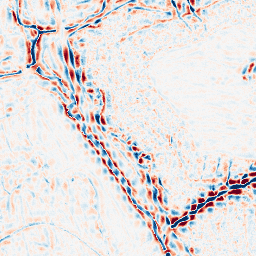
Category: wavelet
Decomposition family: wavelet_biorthogonal
Decomposition parameters: wavelet: bior5.5
level: 3
Upsampling method: lanczos
Upsampling parameters: scale: 4
Upsampling scale: 4